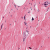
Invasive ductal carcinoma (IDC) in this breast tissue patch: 0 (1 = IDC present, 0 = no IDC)